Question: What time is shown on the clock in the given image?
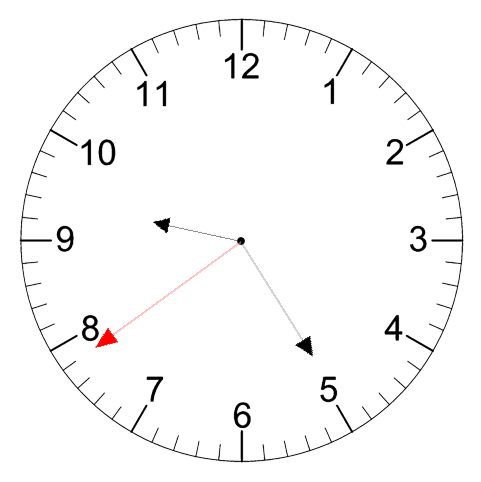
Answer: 09:24:39